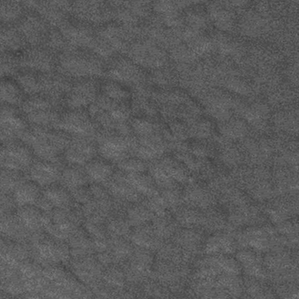
Label: frost